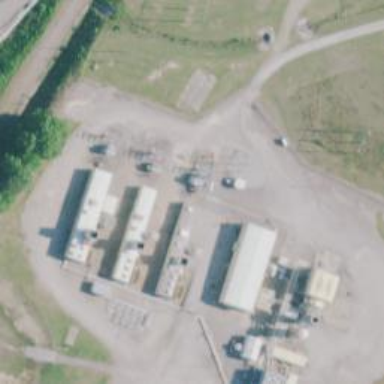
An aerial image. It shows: Gas-powered generator. It is gas turbine type generator.